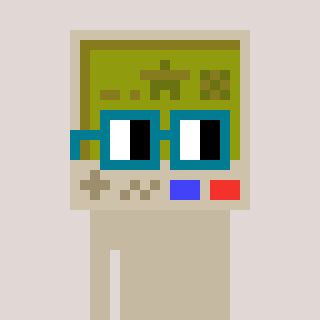
a pixel art character with square dark green glasses, a gameboy-shaped head and a bege-colored body on a warm background